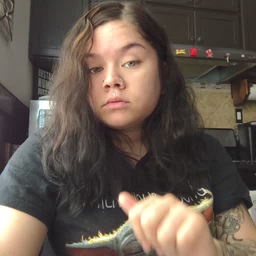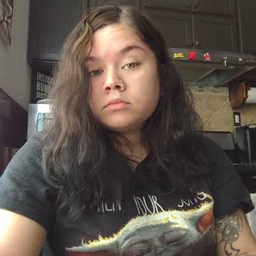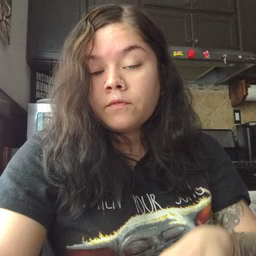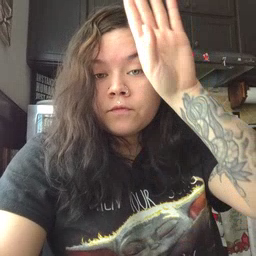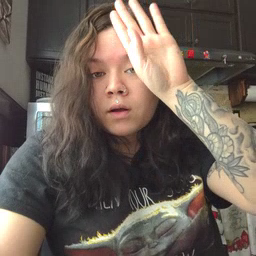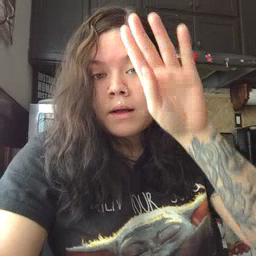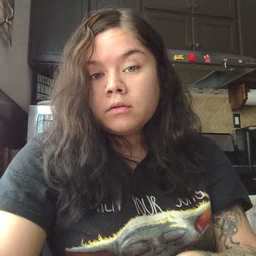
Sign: fireman